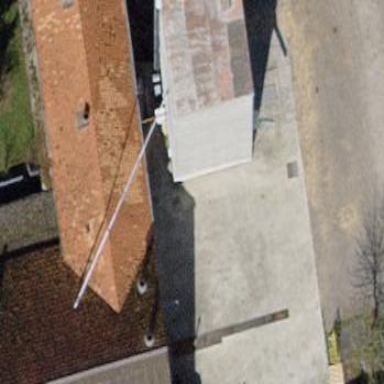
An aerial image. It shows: Building that serves as silo.